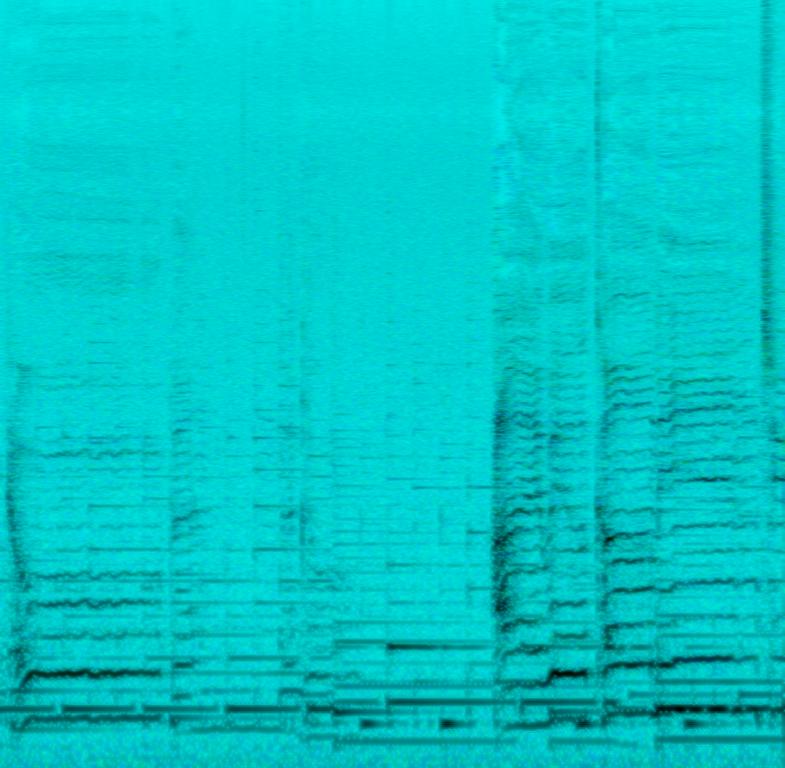
A male vocalist sings this soft melody. The tempo is slow with acoustic guitar accompaniment. The song is soft, mellow, dulse, emotional and gentle with minimal music. The song is a Christian Gospel Song.